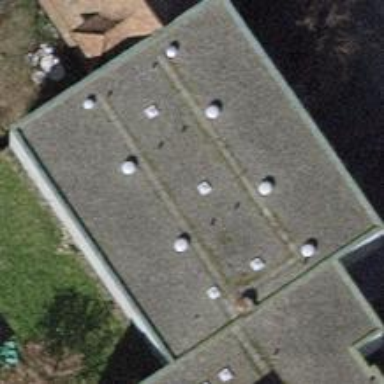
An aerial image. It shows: Dormitory building.